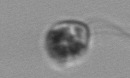
Label: flagellate_morphotype1